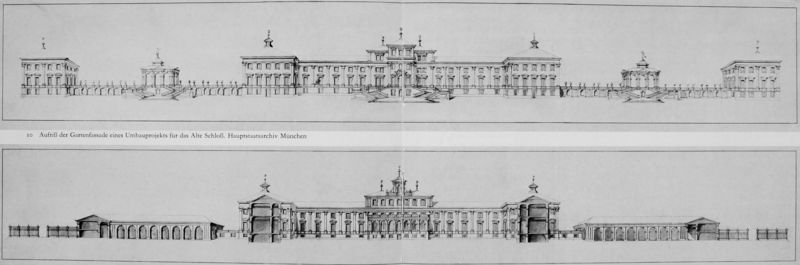
Titel: Aufrisse der Gartenfassade(oben) und Hoffassade(unten) eines Umbauprojekts für das Alte Schloß Schleißheim
Künstler: Enrico Zuccalli
Standort: München
Institution: Bayerisches Hauptstaatsarchiv, Plansammlung
Schlagwörter: flügel, weiß, stadt, fenster, frankreich, grau, paris, schwarz, skizze, säulen, tür, zeichnung, anlage, dach, gebäude, haus, schloss, alt, wand, architektur, lang, drei, front, brunnen, turm, schrift, papier, modell, ansicht, bogen, fassade, italien, zwei, studie, fahne, dächer, giebel, grafik, graphik, hof, platz, kuppel, treppe, symmetrie, stufen, zinnen, bögen, eingang, eingänge, tusche, arkade, loggia, berlin, bayern, türme, münchen, palast, balustrade, symmetrisch, groß, druck, stich, bleistift, entwurf, arkaden, kapitelle, rückansicht, seiten, risalit, herrschaftlich, residenz, vorderansicht, plan, achse, achsen, fontäne, pavillon, museum, stange, skizzen, louvre, pavillion, querschnitt, ludwig, klenze, palais, aufriss, architekturzeichnung, profanbau, versailles, risalite, seitenflügel, repräsentativ, entwurd, umbau, würzburg, paln, projekt, von klenze, ecktürme, architektonisch, ludwig i., baukunst, ehrenhof, falz, hauptgebäude, totale, gartenfassada, hauptgebaude, leo von klente, prachtbau, staatsarchiv, stabi, umbauprojekt, tturm, front und rückseite, altes schloß, baupläne, gewolbt, wolbe, court de salle